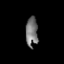
Tissue: lung
Cell type: Endothelial cells
Senescence score: 0.5842
Nuclear area (px): 358
Mean DAPI intensity: 115.168